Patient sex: F
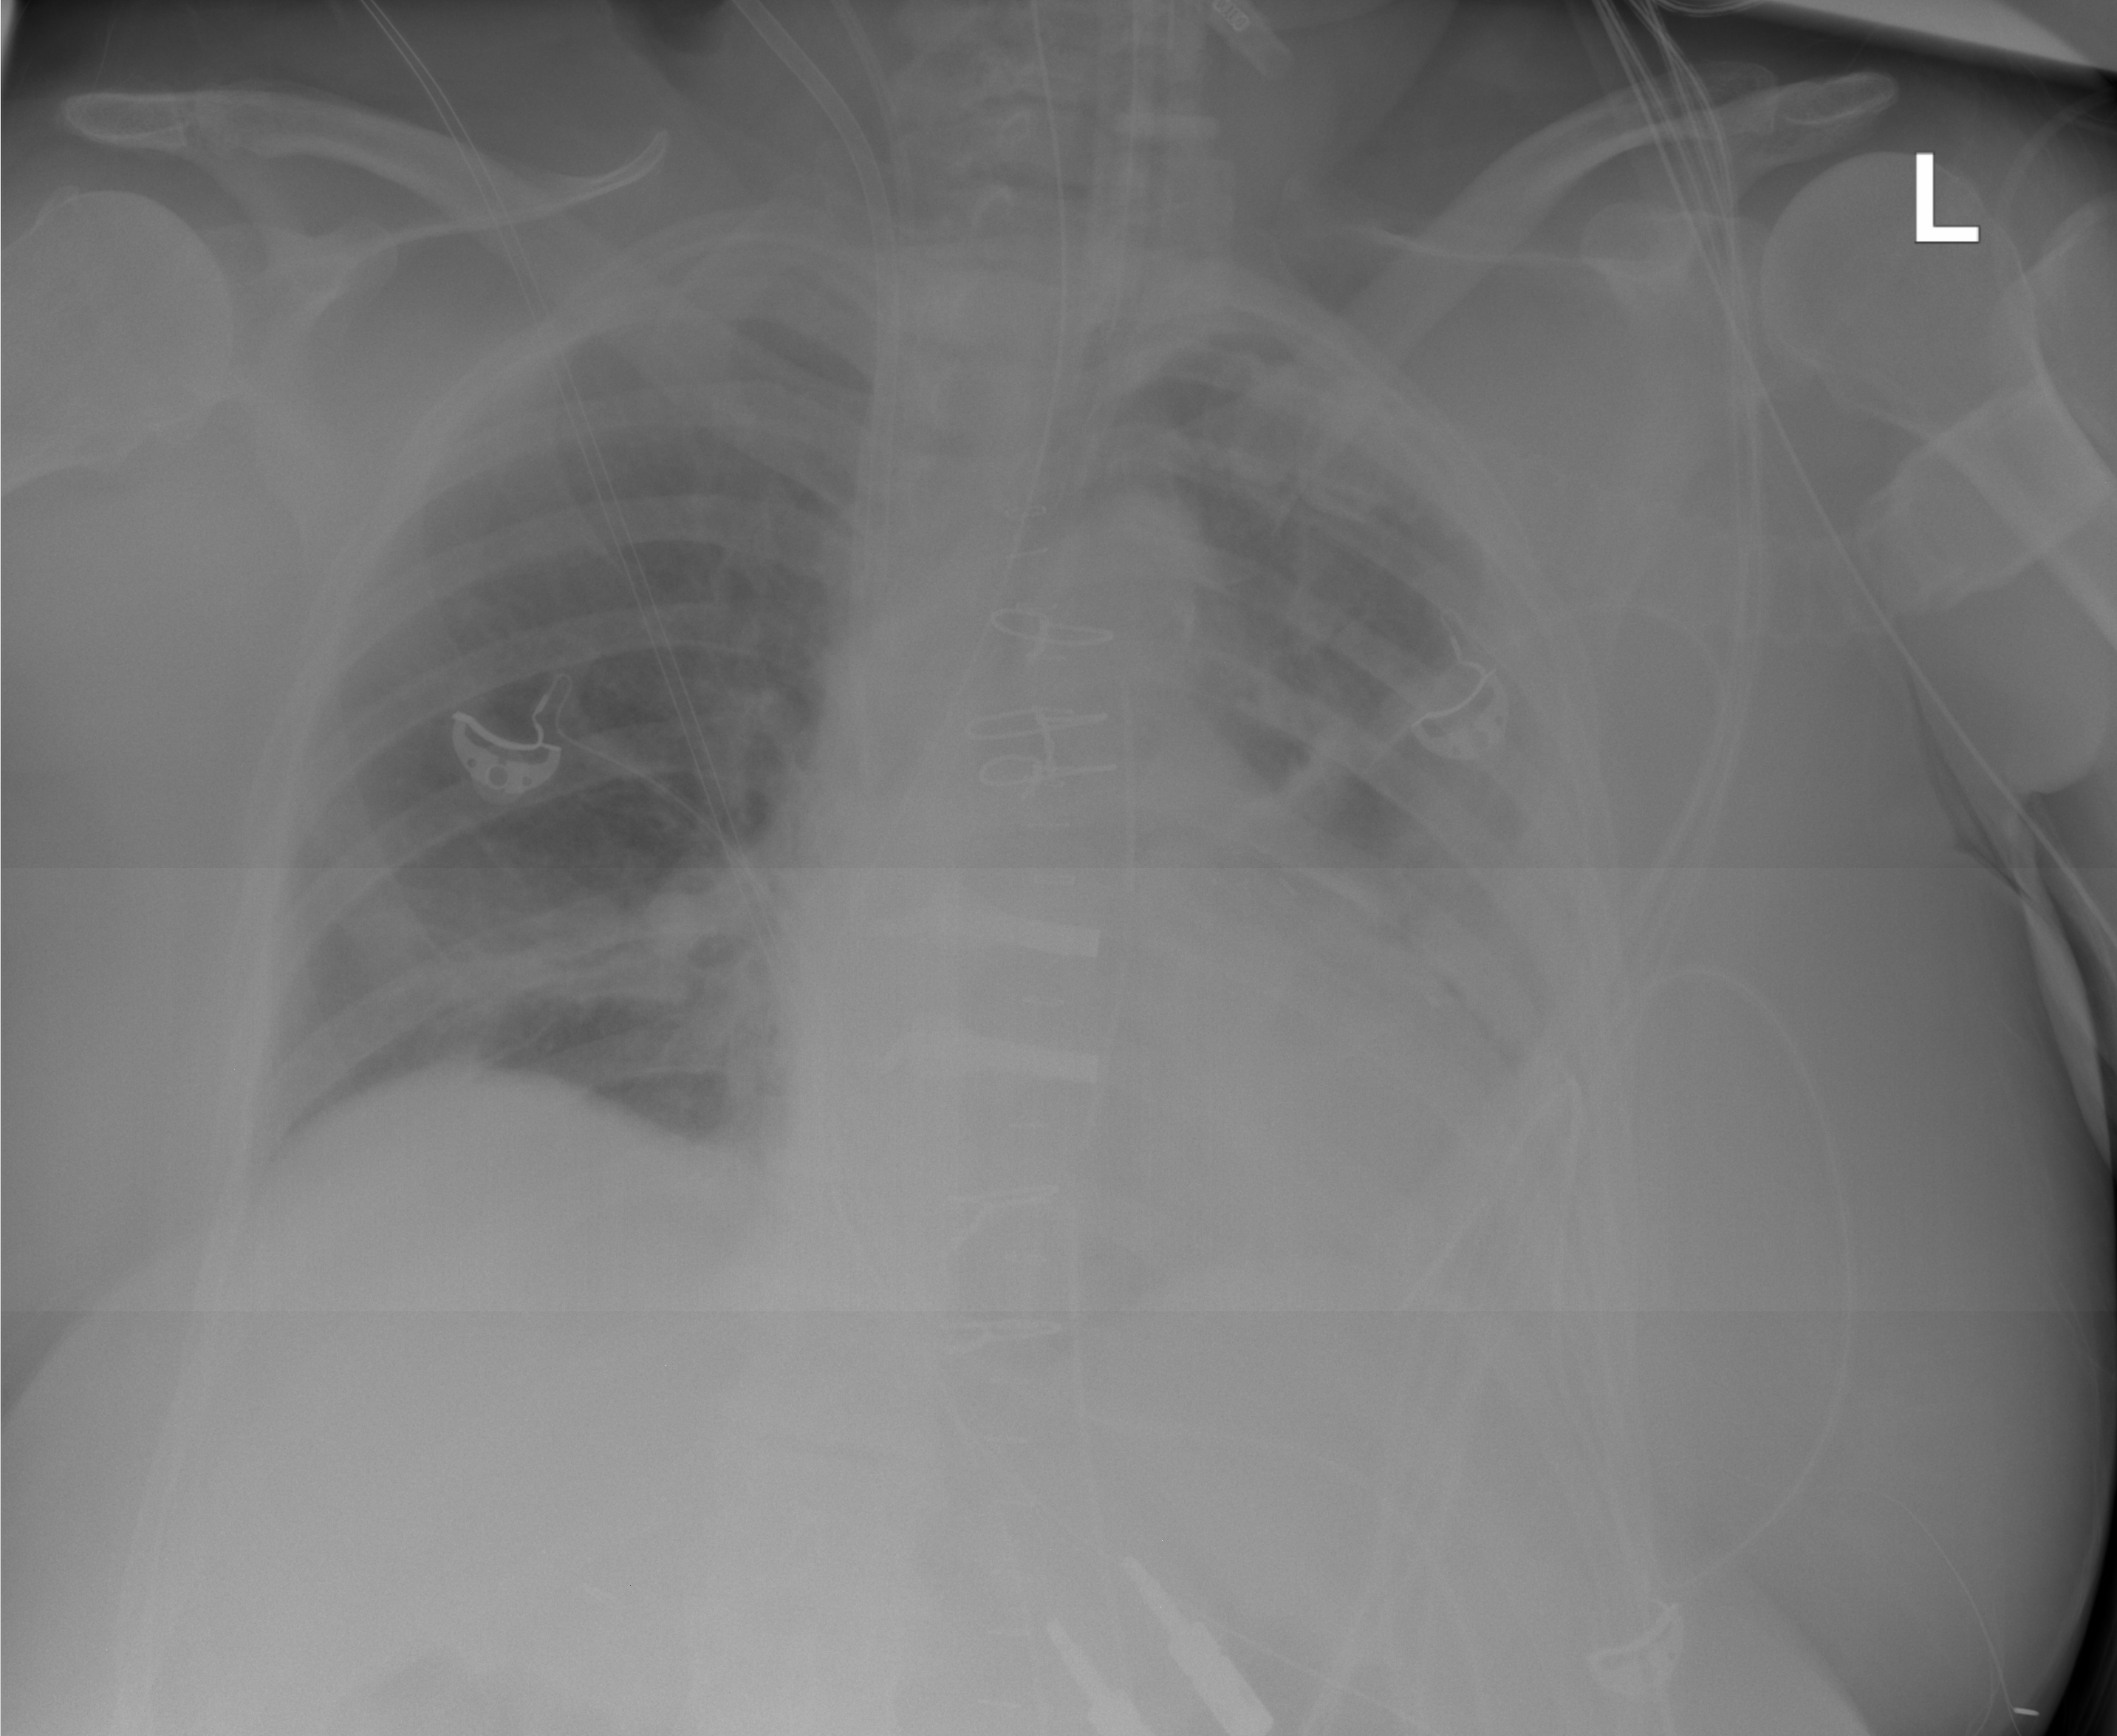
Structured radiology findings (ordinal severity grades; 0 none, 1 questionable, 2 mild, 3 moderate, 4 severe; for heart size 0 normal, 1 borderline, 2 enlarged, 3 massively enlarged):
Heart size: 0
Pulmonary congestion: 0
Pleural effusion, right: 0
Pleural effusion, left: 0
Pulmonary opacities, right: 0
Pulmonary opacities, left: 0
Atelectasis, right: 2
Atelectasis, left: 2